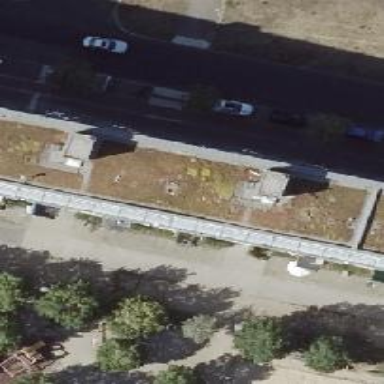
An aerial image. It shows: Flat-roofed residential building.